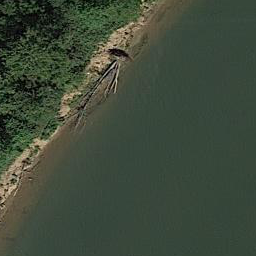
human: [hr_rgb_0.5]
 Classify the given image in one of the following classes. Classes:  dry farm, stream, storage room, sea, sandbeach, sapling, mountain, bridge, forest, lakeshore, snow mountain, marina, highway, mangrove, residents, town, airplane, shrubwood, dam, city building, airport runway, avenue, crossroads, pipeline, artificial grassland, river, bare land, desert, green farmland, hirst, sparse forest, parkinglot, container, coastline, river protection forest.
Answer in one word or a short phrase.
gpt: river protection forest